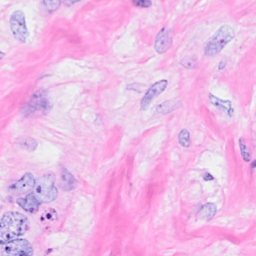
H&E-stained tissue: Breast